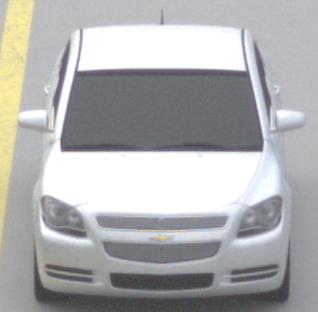
Make: Chevrolet
Model: Malibu 2.4
Detailed model: Malibu
Model produced from: 2012/07
Model produced until: 2014/08
Doors: 4
Color: white
Road condition: dry road
Daytime: midday
Contrast: low contrast